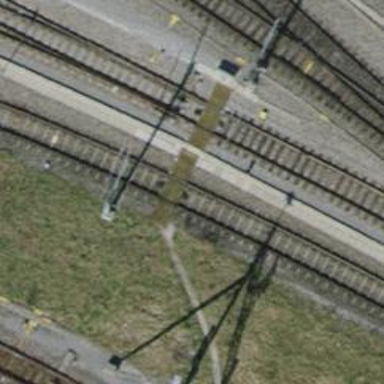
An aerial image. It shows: Uncontrolled railway crossing.